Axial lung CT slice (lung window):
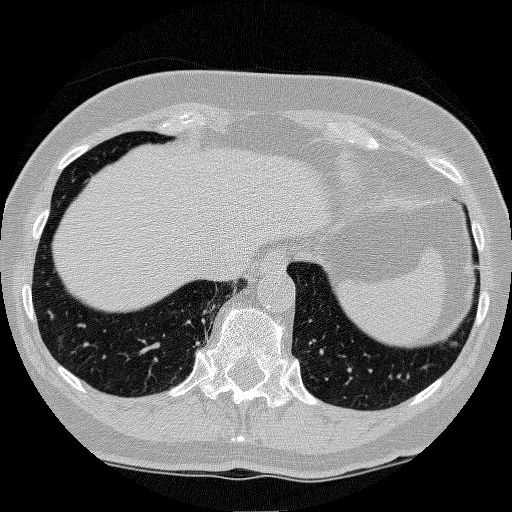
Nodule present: yes
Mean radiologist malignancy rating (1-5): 3.667